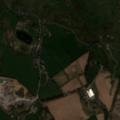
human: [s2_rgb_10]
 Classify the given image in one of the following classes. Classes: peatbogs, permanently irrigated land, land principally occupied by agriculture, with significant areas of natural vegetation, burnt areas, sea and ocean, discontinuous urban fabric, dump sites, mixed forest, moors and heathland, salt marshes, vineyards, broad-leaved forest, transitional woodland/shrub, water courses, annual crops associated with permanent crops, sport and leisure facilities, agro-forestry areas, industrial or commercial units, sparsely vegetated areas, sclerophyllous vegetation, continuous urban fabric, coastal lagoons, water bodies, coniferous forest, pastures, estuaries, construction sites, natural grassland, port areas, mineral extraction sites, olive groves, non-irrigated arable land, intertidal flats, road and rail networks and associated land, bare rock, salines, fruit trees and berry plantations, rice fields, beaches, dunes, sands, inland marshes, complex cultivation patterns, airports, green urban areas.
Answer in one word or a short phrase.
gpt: dump sites, pastures, natural grassland